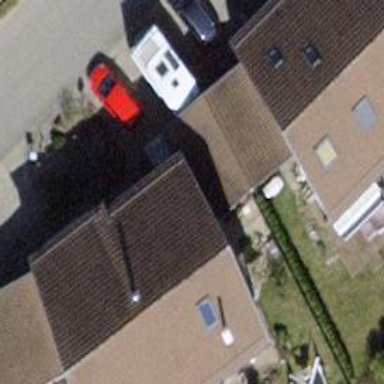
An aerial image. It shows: Semidetached house with gabled roof.